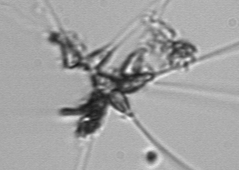
Label: Asterionellopsis_glacialis